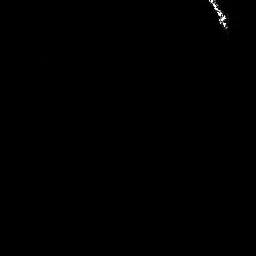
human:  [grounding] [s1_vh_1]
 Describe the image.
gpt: In the satellite image, there is  <ref>1 medium ship </ref> <box>[[80, 0, 90, 11, 0]]</box> located at top right.